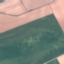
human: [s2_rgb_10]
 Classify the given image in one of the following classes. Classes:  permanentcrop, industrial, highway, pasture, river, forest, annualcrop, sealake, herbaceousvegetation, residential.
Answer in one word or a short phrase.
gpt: AnnualCrop